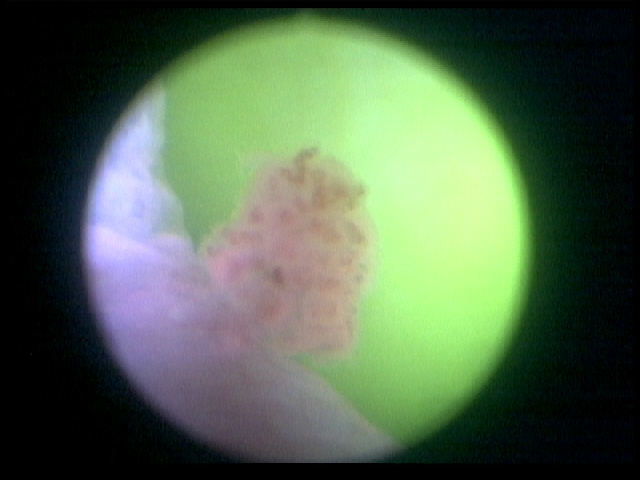
Modality: BLC
Class: Non-malignant
Subclass: BenignNOS
Lesion: L1
Morphology: Papillary
Bladder cancer association: No